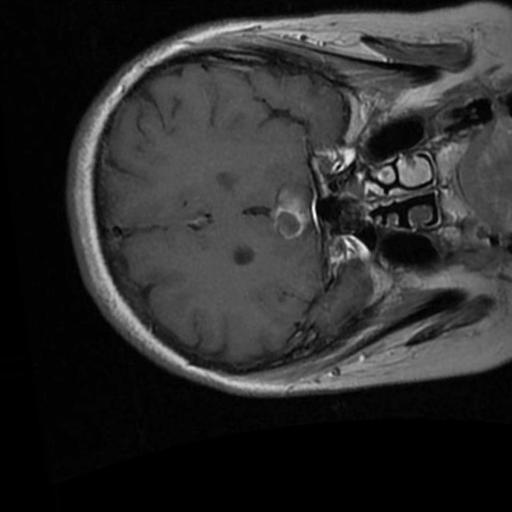
Label: brain_tumor